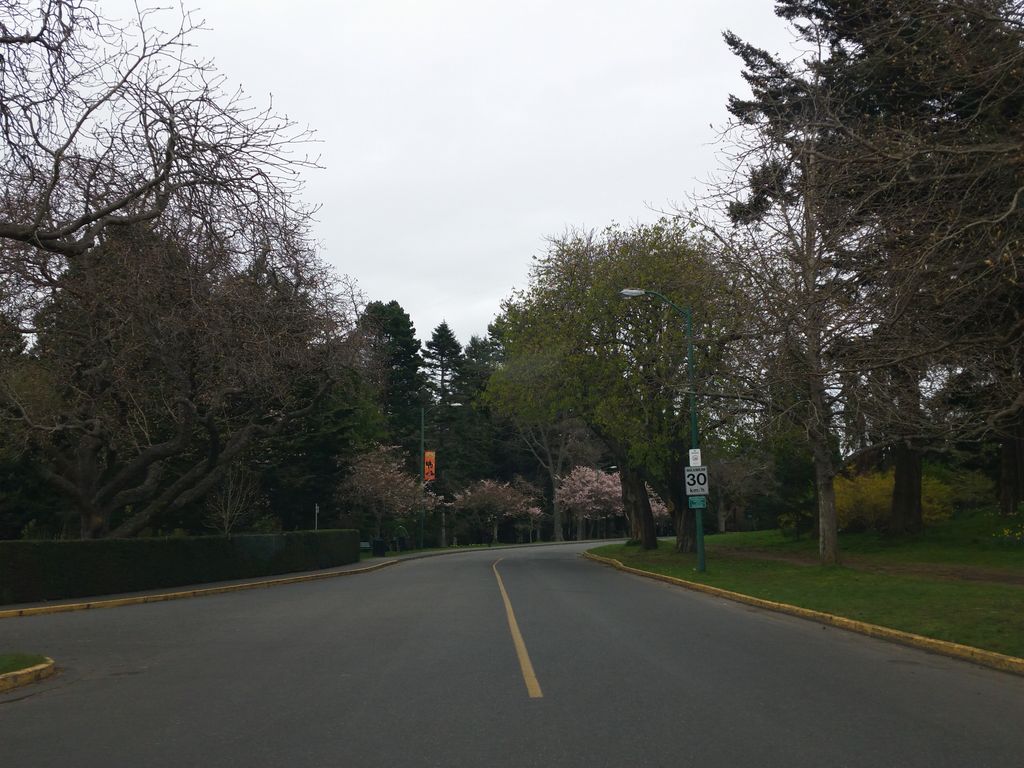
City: victoria